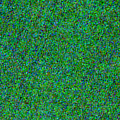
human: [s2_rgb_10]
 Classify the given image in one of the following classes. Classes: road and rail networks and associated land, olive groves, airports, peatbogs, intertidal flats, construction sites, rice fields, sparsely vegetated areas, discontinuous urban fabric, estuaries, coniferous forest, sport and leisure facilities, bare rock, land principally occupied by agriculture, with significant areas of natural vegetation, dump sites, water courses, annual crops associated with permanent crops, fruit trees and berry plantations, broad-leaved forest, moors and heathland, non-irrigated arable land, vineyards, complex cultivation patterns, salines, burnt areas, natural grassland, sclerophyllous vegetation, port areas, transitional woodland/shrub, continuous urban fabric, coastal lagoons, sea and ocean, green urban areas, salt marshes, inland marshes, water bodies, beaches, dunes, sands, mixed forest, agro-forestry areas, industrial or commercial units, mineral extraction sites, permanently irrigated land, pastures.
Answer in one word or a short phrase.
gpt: sea and ocean